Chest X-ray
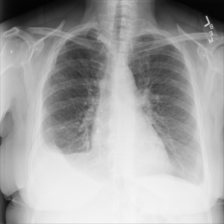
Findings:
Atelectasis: negative
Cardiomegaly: negative
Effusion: negative
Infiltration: negative
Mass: negative
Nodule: negative
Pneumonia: negative
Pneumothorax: negative
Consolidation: negative
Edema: negative
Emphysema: negative
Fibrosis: negative
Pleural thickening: negative
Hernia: negative